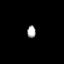
Tissue: prostate
Cell type: Myeloid cells
Senescence score: 0.3479
Nuclear area (px): 103
Mean DAPI intensity: 170.699